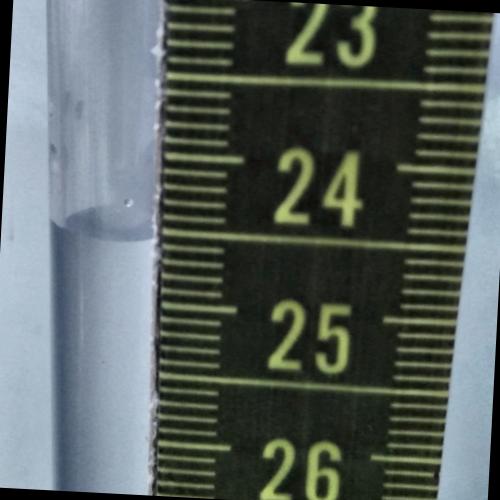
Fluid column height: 24.6 cm